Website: apple
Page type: account-selection
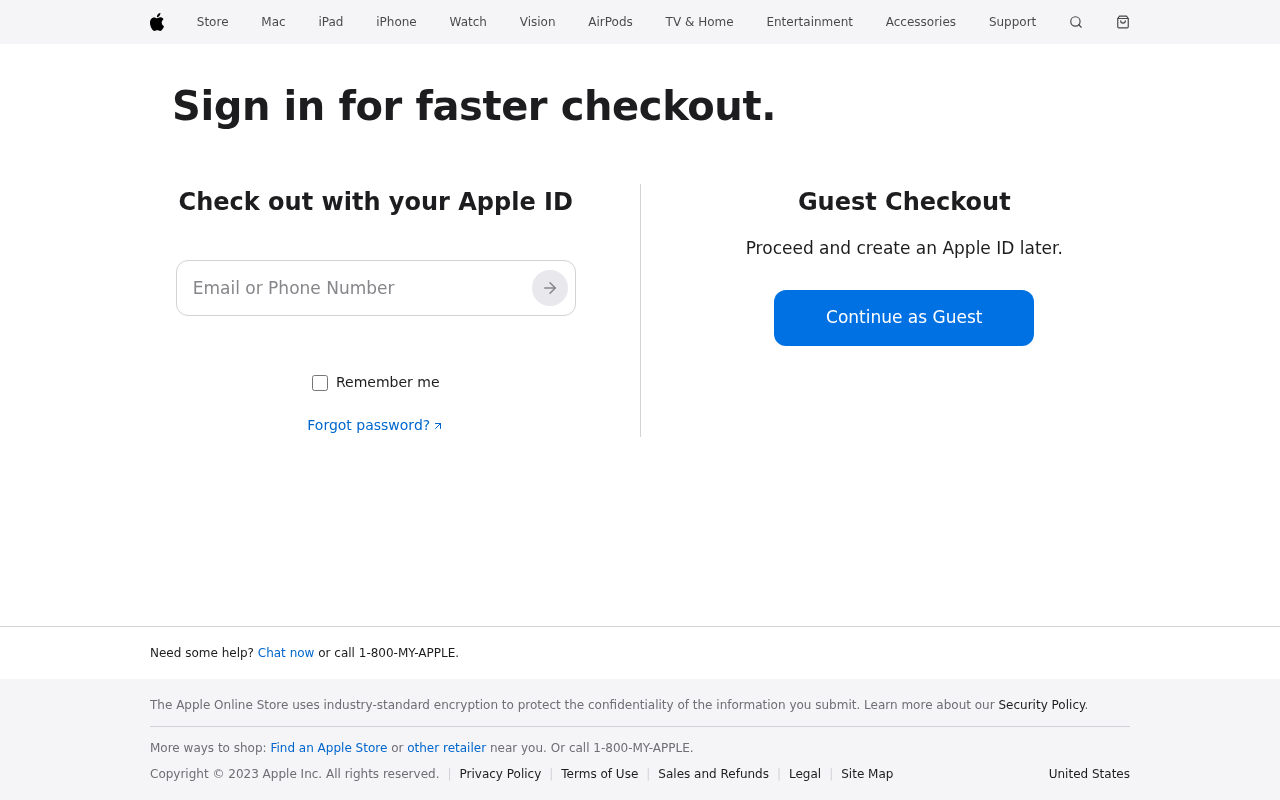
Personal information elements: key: PII_EMAIL
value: leah.johnson@yahoo.com